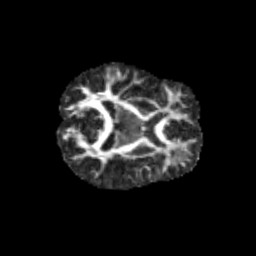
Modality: FA
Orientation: axial
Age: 10
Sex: female
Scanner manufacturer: siemens
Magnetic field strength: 3 T
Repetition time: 3.8 s
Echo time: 0.07 s